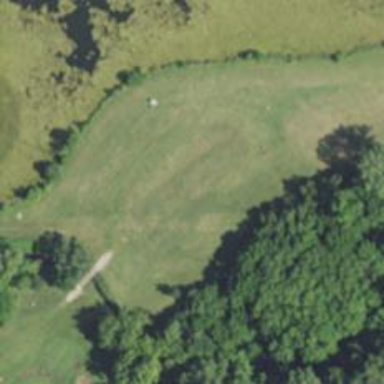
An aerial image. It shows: Golf hole.